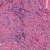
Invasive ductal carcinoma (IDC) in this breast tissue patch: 0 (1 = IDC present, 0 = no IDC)